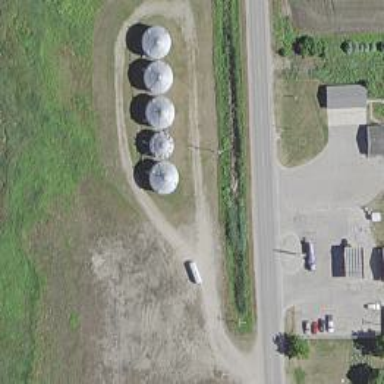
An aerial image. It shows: Silo.